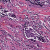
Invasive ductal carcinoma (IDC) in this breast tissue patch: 0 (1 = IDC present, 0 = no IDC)